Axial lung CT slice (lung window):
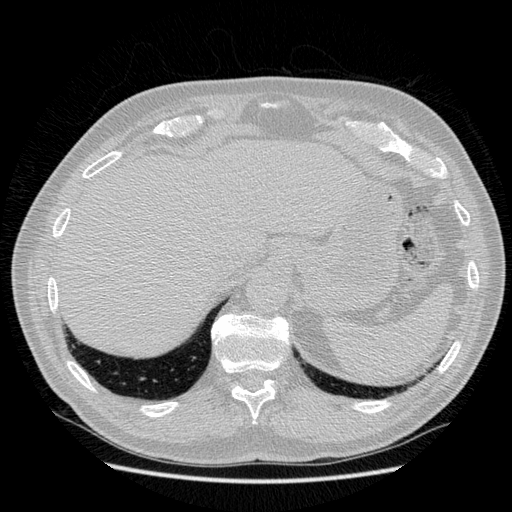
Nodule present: no